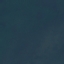
Label: SeaLake